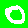
Digit: 0